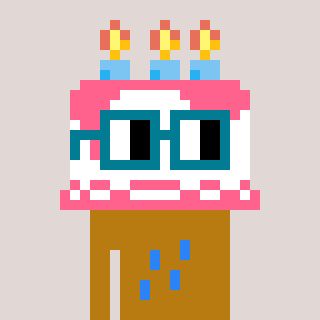
a pixel art character with square dark green glasses, a cake-shaped head and a gold-colored body on a warm background